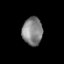
Tissue: prostate
Cell type: T cells
Senescence score: 0.317
Nuclear area (px): 548
Mean DAPI intensity: 133.131